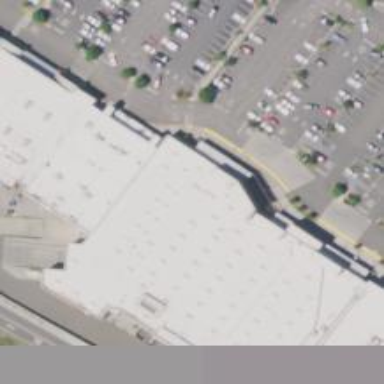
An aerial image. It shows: Supermarket.